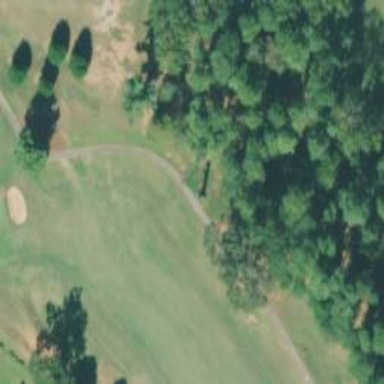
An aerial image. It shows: Pathway for golfing.